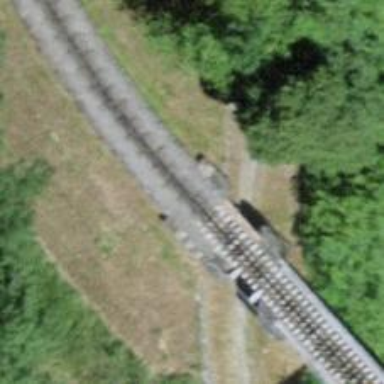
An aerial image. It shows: Narrow-gauge railway bridge with one track.